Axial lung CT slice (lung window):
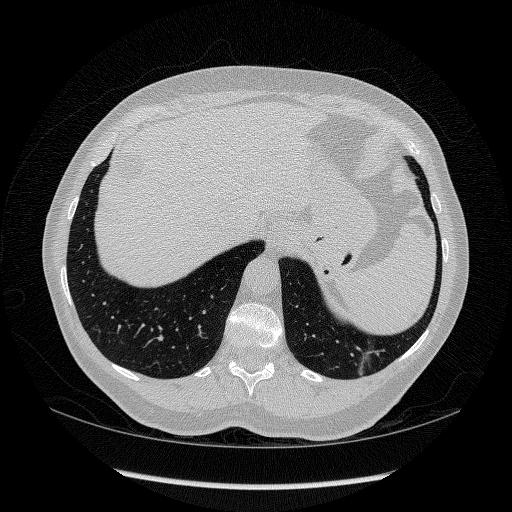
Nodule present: no